Interaction volume radius: 10 \u00c5
Interaction volume height: 15 \u00c5
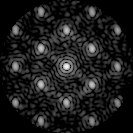
Disorder parameter: 0.2832